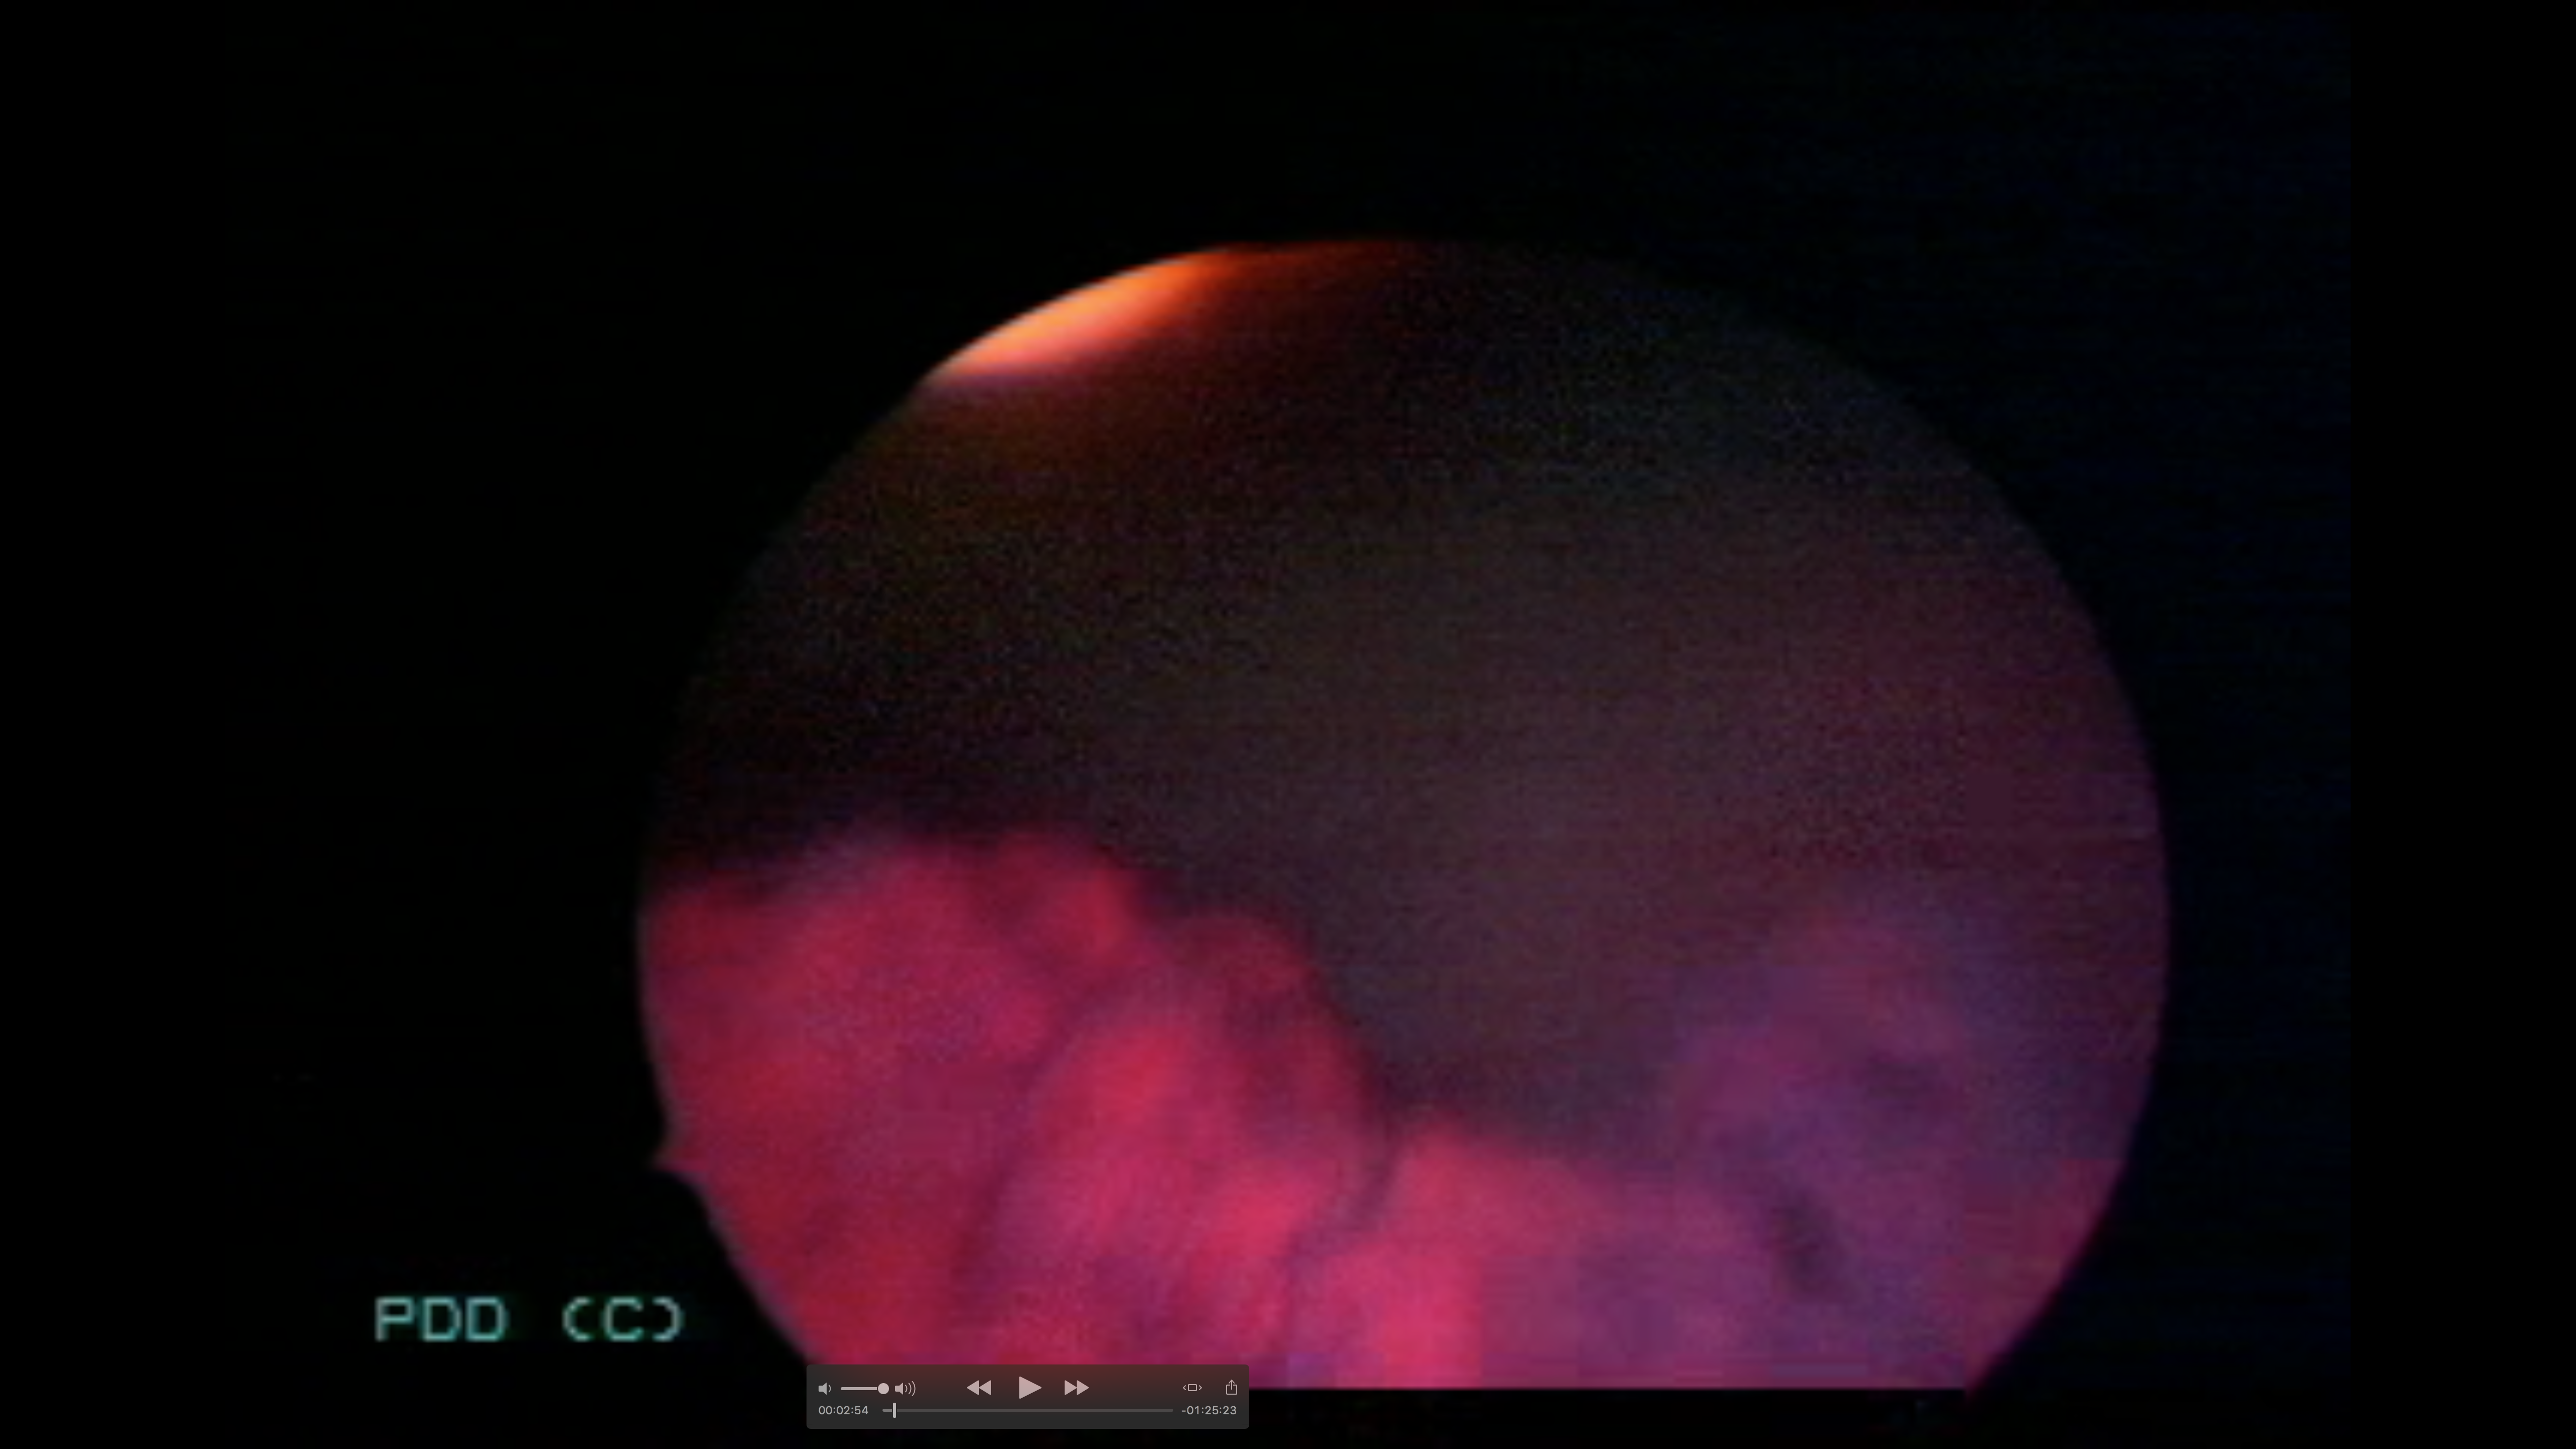
Modality: BLC
Class: Malignant
Subclass: HighGradePapillary
Lesion: Multifocal
Multifocal: 2 to 7
Stage: T2
Morphology: Papillary
Bladder cancer association: Yes